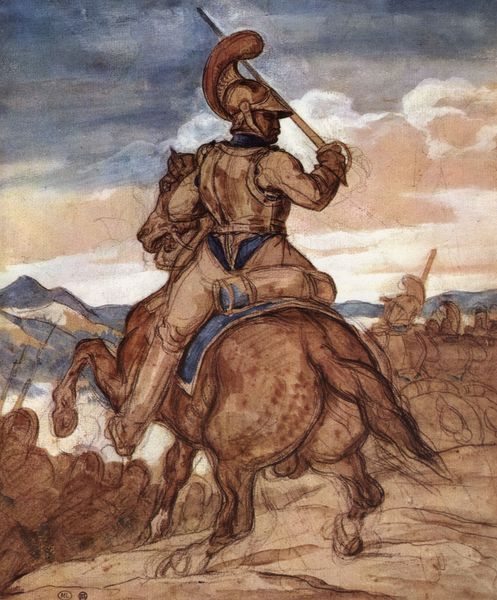
Titel: Reitender Carabinieri-Offizier
Künstler: Théodore Géricault
Standort: Paris
Institution: Musée du Louvre
Schlagwörter: angriff, berg, blau, dunkel, gemälde, himmel, kampf, kämpfer, mann, weiß, wolken, aquarell, landschaft, menschen, abend, bewegung, braun, degas, grau, hell, rücken, schwarz, skizze, zeichnung, federn, gesicht, bild, porträt, öl, horizont, hügel, boden, haare, decke, rosa, pferd, pferde, reiter, beine, federbusch, hufe, ritt, sattel, schweif, sprung, rückenansicht, studie, berge, gebirge, krieg, schlacht, lanze, soldaten, kraft, panzer, kohle, militär, schwert, schwerter, säbel, waffen, soldat, rückenstück, bleistift, helm, entwurf, ritter, armee, heer, rüstung, hufen, ganzfigur, römer, helme, harnisch, braum, ross, nüstern, dolch, krieger, erhoben, schwart, lanzen, speere, schlachtross, hengst, pferdeschwanz, aufbäumen, schilde, lavieren, hoden, umdrehen, milität, steigendes pferd, riter, schlachfeld, ebirge, ferd, rückenporträt, au, ierend, ert rüstung, rmee, mpf, lombarde